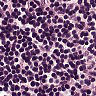
Metastatic tissue present: no